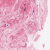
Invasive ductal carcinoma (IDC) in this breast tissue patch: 0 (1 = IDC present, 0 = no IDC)